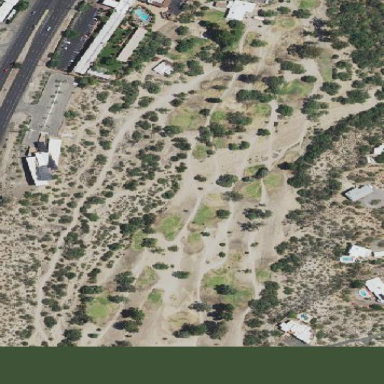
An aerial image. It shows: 18-hole golf course situated within leisure land.